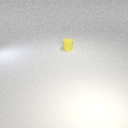
small yellow rubber cylinder